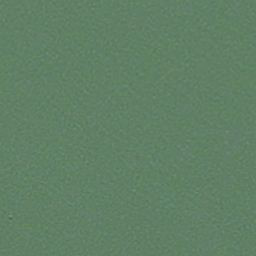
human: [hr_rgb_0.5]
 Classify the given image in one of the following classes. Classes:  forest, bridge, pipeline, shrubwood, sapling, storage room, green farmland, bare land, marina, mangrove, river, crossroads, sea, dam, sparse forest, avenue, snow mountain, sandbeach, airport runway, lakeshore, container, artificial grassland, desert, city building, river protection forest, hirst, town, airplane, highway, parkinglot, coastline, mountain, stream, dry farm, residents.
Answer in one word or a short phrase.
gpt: sea